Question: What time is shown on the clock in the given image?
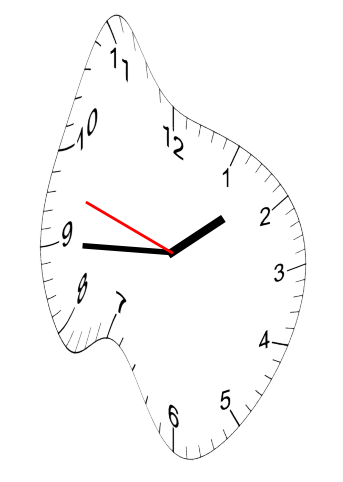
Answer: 01:44:48